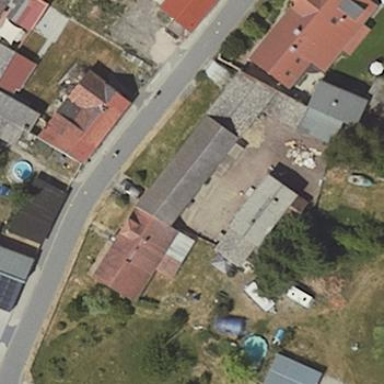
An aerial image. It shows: Shed.